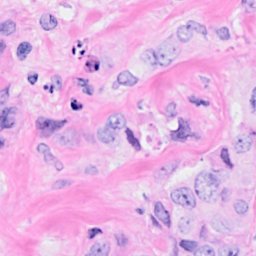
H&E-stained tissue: Breast